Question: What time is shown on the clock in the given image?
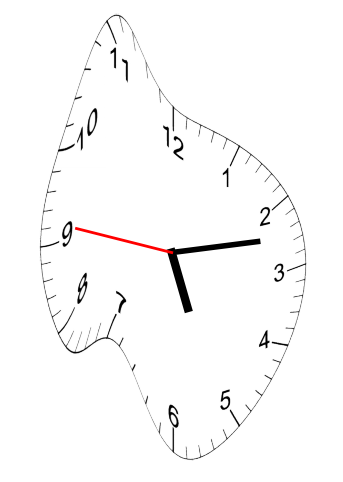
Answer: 05:12:46